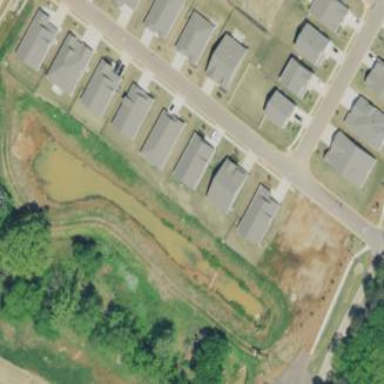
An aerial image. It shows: Detention basin with water.